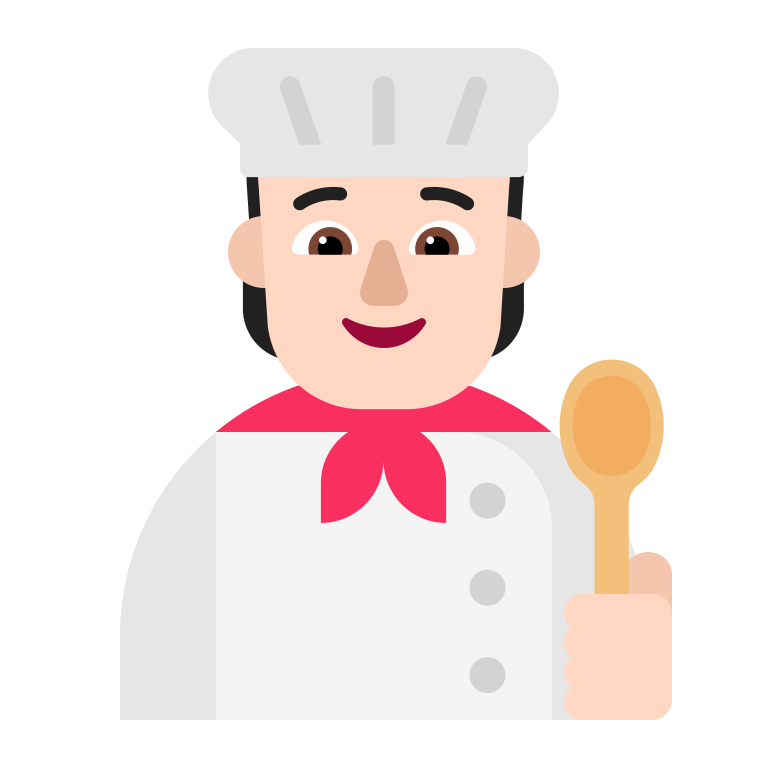
cook flat light